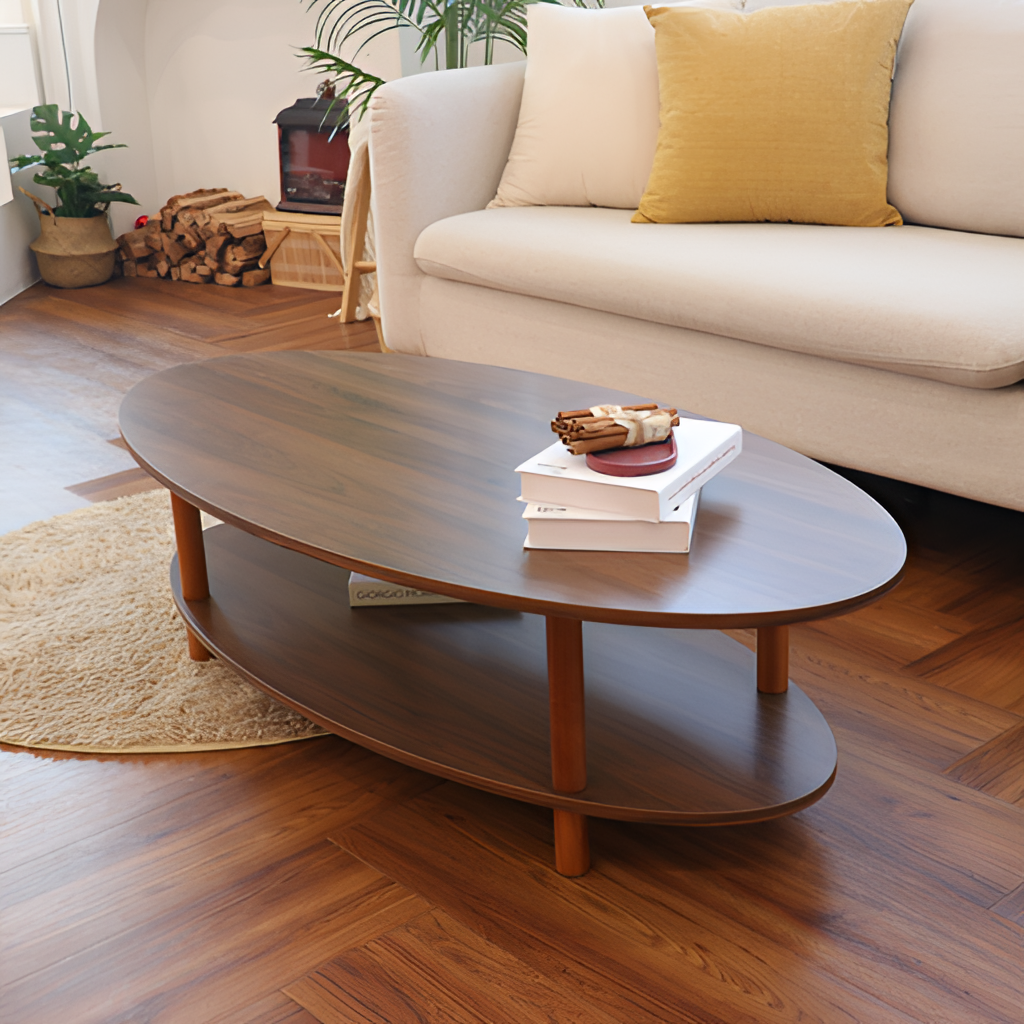
brown wood coffee table, living room, contemporary, paint wallpaper, with solid pattern, brown wood flooring, with herringbone pattern